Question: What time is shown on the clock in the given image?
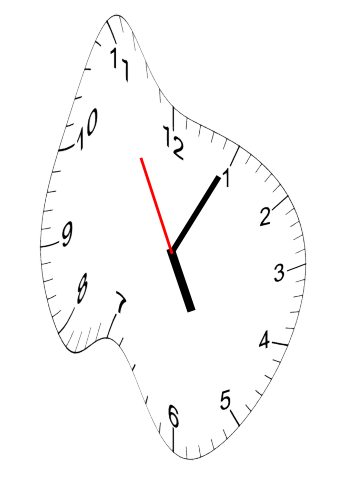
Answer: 05:04:55